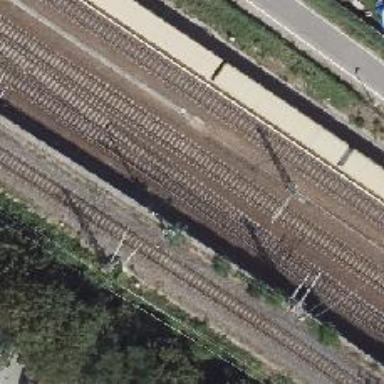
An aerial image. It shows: Railway signal.